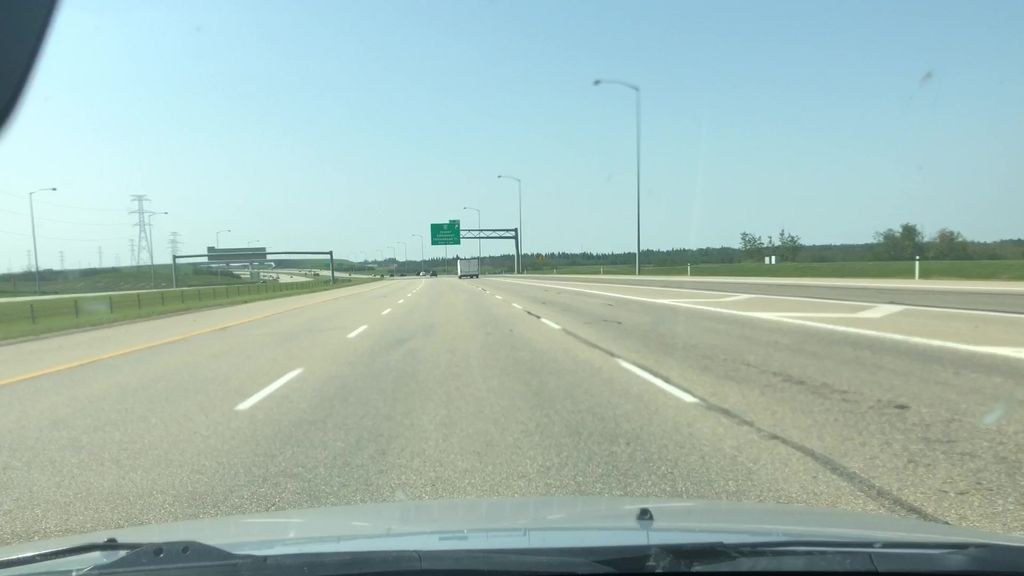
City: edmonton